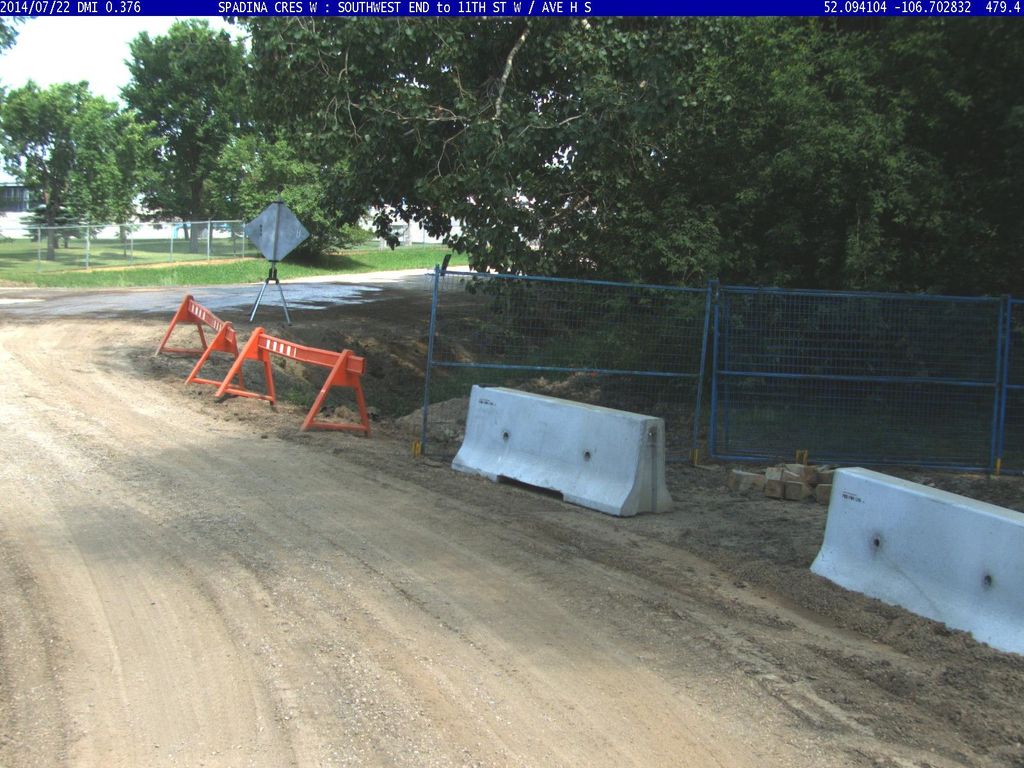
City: saskatoon